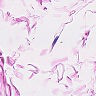
Metastatic tissue present: no